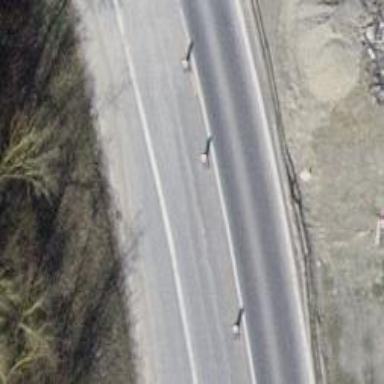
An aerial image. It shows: Trunk link highway.